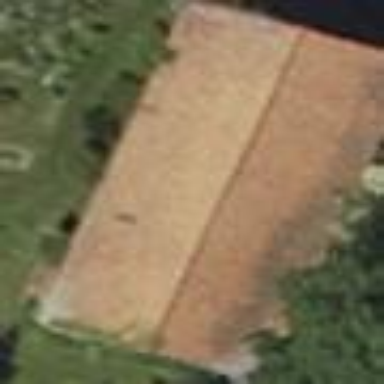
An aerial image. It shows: Shed building with gabled roof oriented along its length.